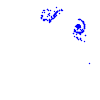
Particle: electron